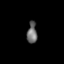
Tissue: lung
Cell type: Endothelial cells
Senescence score: 0.6212
Nuclear area (px): 212
Mean DAPI intensity: 105.519